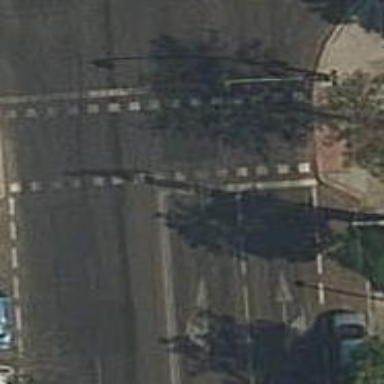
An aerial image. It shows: Road with traffic signals controlling the flow of traffic.